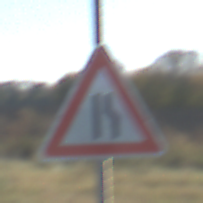
Verkehrszeichen: EinseitigVerengteFahrbahnRechts
Umgebung: Outdoor, Nature
Tageszeit: MorningAfternoon
Wetter: Clear
Licht: Natural
Jahreszeit: Autumn
Kontrast: HighContrast